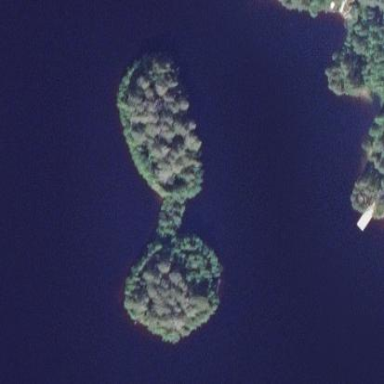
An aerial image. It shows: Islet.